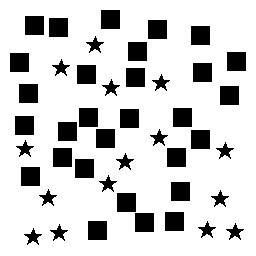
Squares: 29
Triangles: 0
Stars: 15
Total shapes: 44